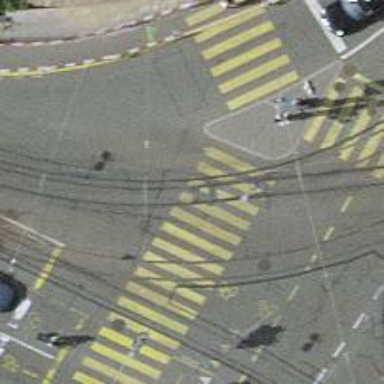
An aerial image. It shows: Crossing with traffic signals.